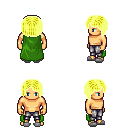
a pixel art fantasy rpg character, male body template, human, tanned skin, green cape, metal pants, gold pageboy hairstyle, white slippers, four views (front, back, left, right), 2x2 character sprite sheet, small pixel art, hard edges, no anti-aliasing